Field crop: maize
Growth stage: 2
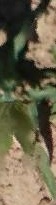
Species: maize